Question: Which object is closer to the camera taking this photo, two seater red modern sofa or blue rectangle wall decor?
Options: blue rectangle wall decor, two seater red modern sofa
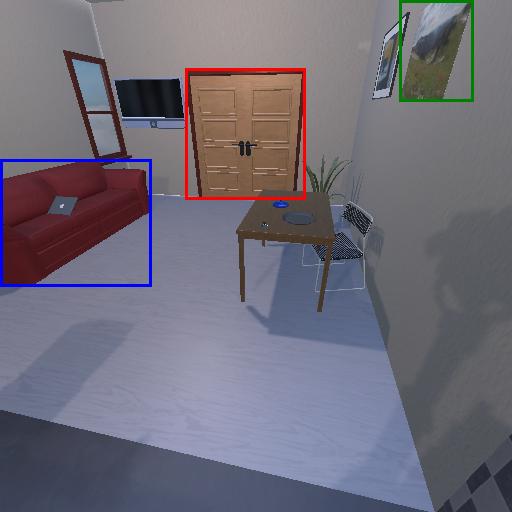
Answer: blue rectangle wall decor